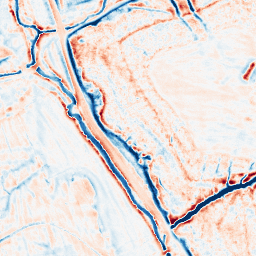
Category: edge_preserving
Decomposition family: bilateral
Decomposition parameters: d: 15
sigma_color: 50
sigma_space: 50
Upsampling method: bspline
Upsampling parameters: scale: 4
Upsampling scale: 4